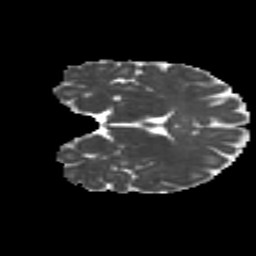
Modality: MD
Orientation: coronal
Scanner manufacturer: siemens
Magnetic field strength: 3 T
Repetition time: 4.16 s
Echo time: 0.0806 s